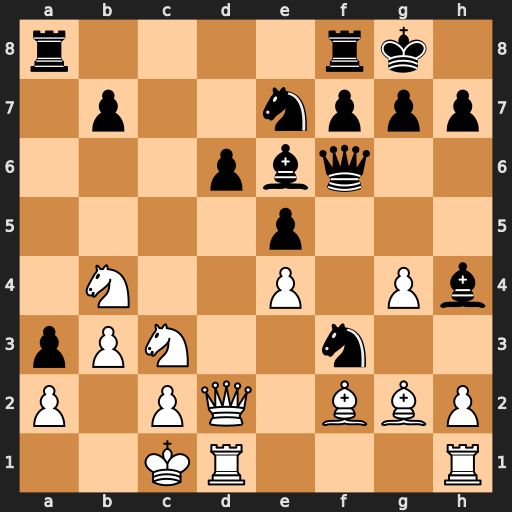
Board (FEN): r4rk1/1p2nppp/3pbq2/4p3/1N2P1Pb/pPN2n2/P1PQ1BBP/2KR3R
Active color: w
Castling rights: -
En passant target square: -
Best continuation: Bxf3 Bxf2 Qxf2